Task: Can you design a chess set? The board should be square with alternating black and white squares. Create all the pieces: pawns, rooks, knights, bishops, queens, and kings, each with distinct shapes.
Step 1251:
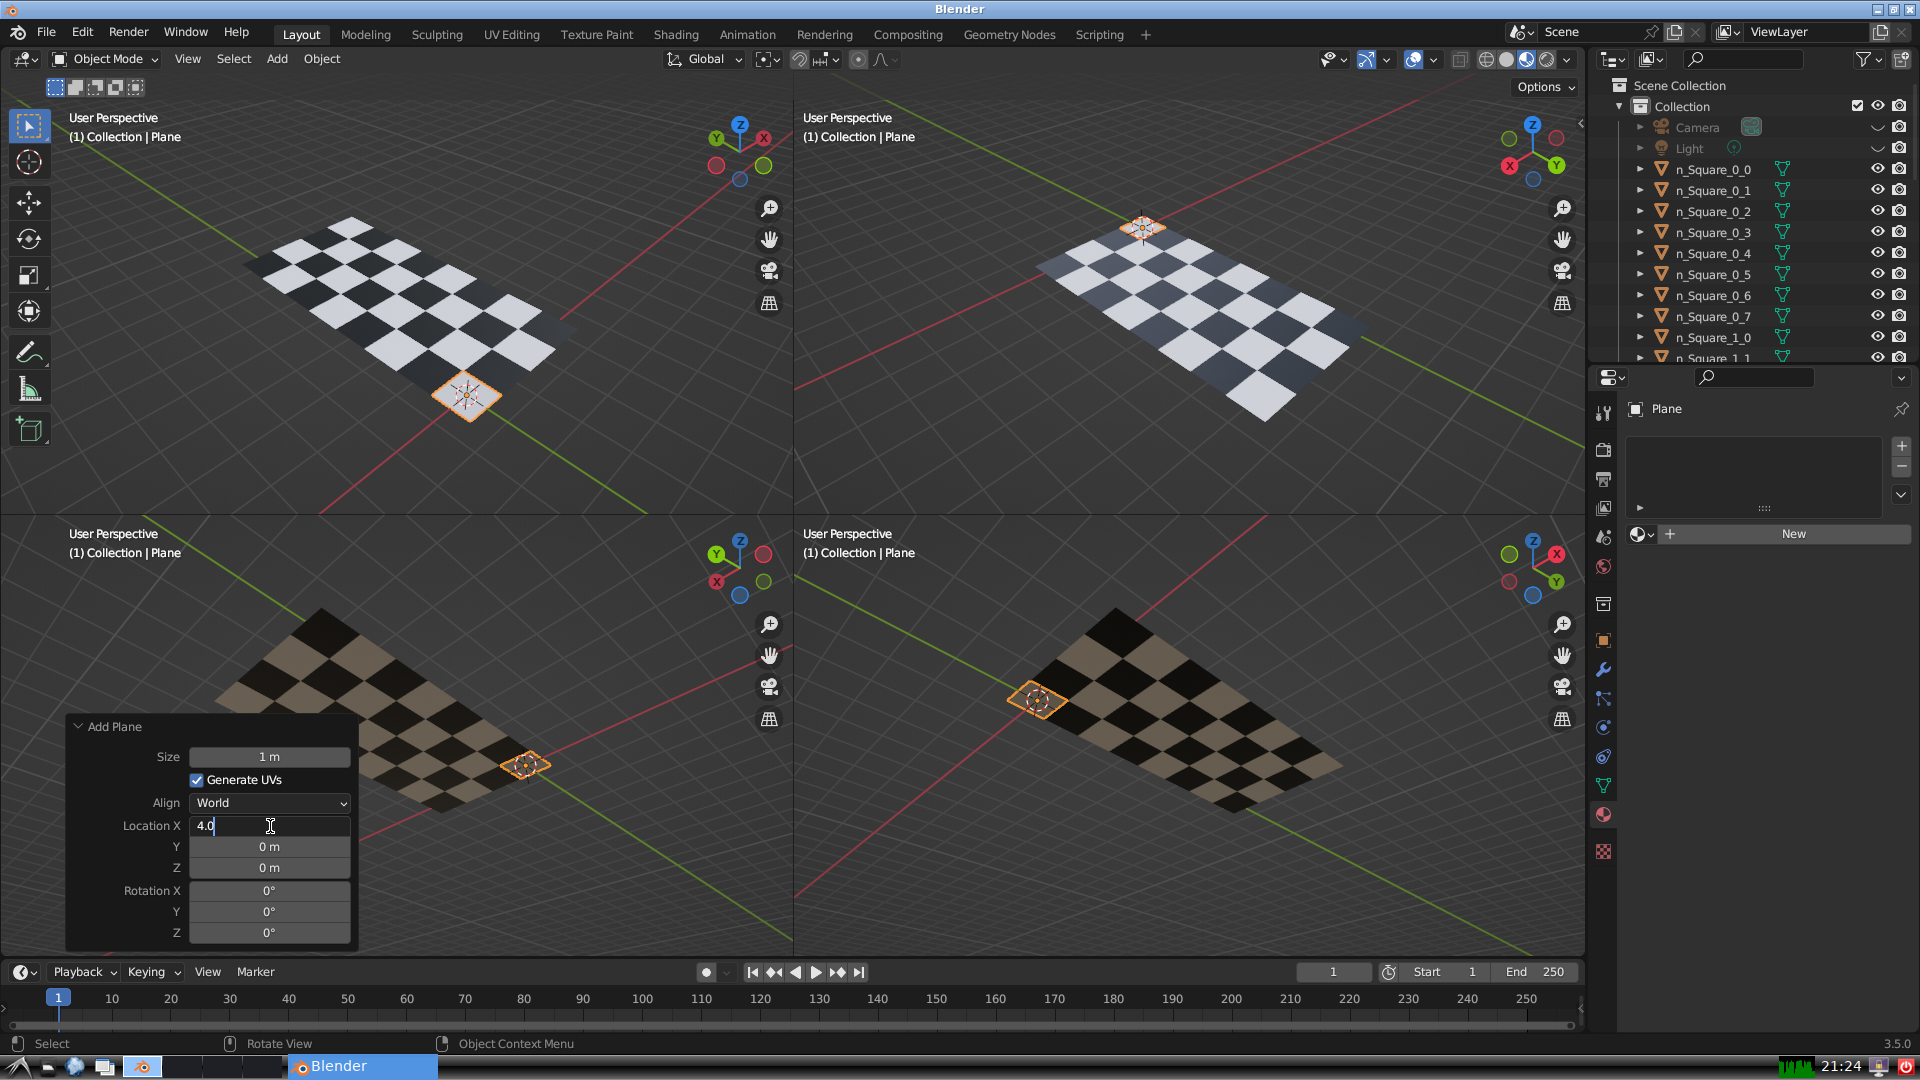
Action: {"key_press": ['Return']}